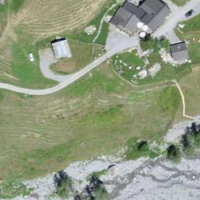
EUNIS habitat code: 26
Species observed at this site:
Corvus corone
Anthus trivialis
Oenanthe oenanthe
Anthus spinoletta
Turdus viscivorus
Prunella collaris
Sylvia atricapilla
Spinus spinus
Phylloscopus collybita
Erithacus rubecula
Certhia familiaris
Phoenicurus ochruros
Nucifraga caryocatactes
Tussilago farfara
Falco tinnunculus
Periparus ater
Campanula thyrsoides
Cyanistes caeruleus
Lophophanes cristatus
Chloris chloris
Pyrrhula pyrrhula
Troglodytes troglodytes
Lyrurus tetrix
Fringilla coelebs
Passer domesticus
Turdus torquatus
Silene dioica
Carduelis carduelis
Turdus merula
Columba palumbus
Parus major
Turdus pilaris
Regulus regulus
Cinclus cinclus
Pyrrhocorax graculus
Aquila chrysaetos
Motacilla alba